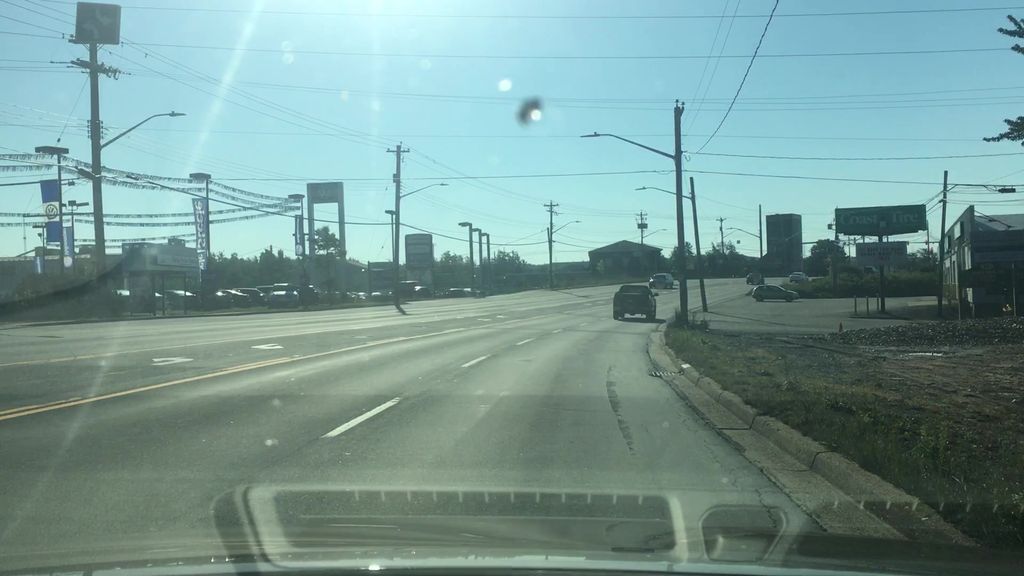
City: halifax